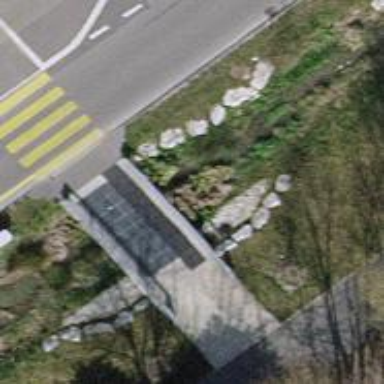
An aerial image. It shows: Footway crossing over bridge with concrete surface.